Interaction volume radius: 10 \u00c5
Interaction volume height: 35 \u00c5
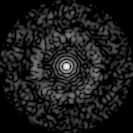
Disorder parameter: 0.8608